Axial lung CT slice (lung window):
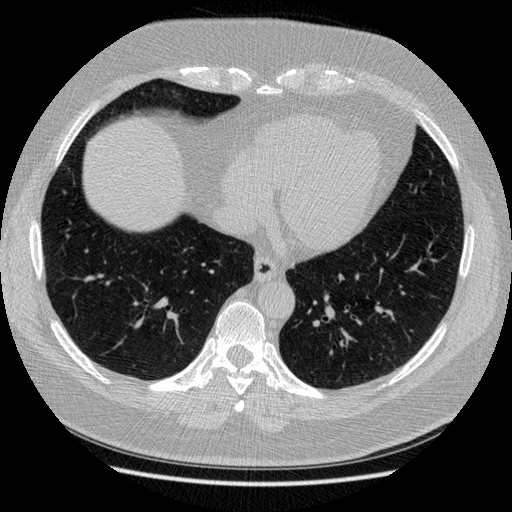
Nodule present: no